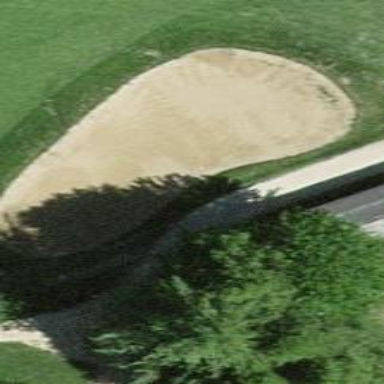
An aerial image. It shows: Bunker on golf course.